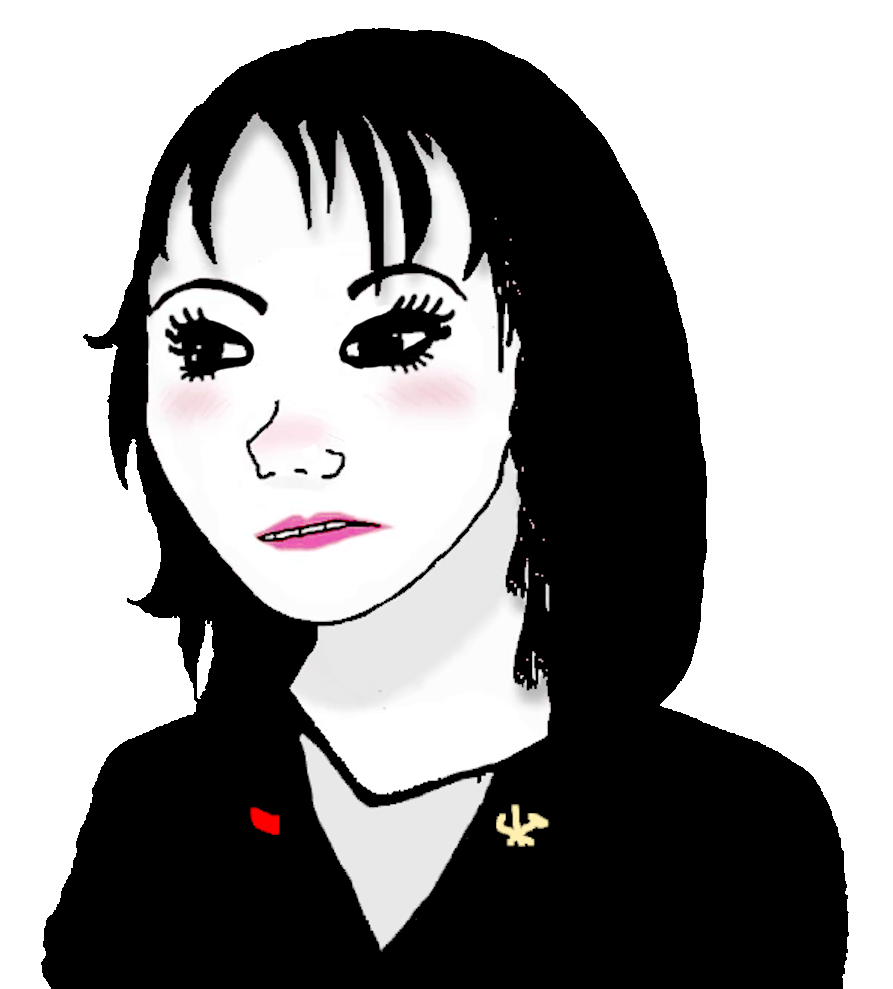
Label: 5_Daddys_Girl